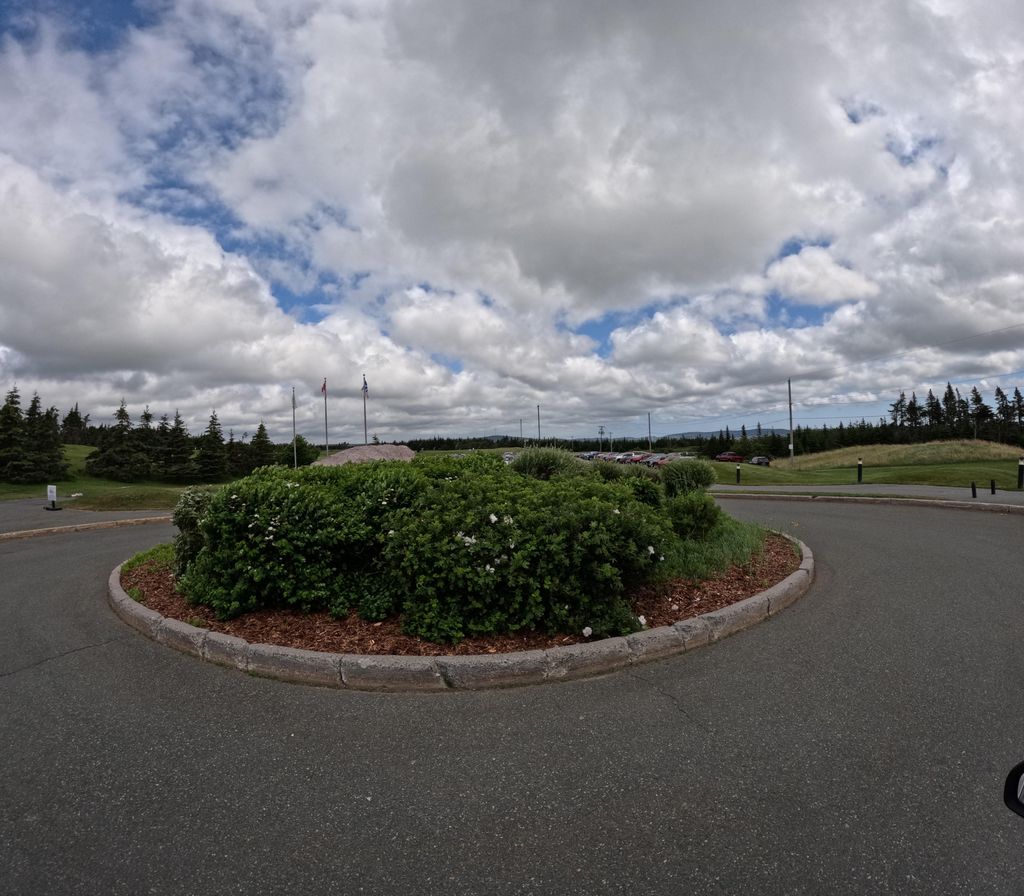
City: st_johns